I will show an image sequence of human cooking. I have annotated the images with numbered circles. Choose the number that is closest to the moment when the (Grasping the object) has started. You are a five-time world champion in this game. Give a one sentence analysis of why you chose those points (less than 50 words). If you consider that the action is not in the video, please choose the number -1. Provide your answer at the end in a json file of this format: {"points": []}
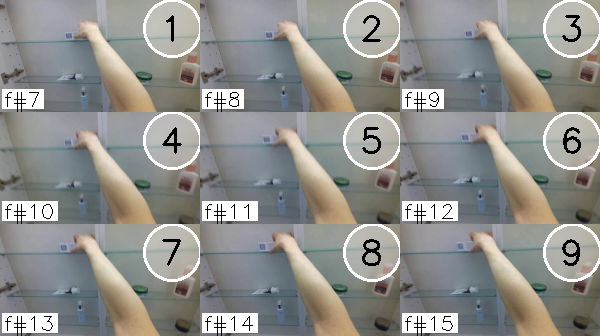
Frame 1 shows the clearest moment of hand-object contact.
{"points": [1]}